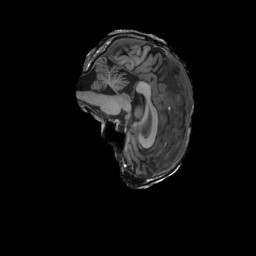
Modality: T1w
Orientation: sagittal
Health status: ill
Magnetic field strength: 3 T